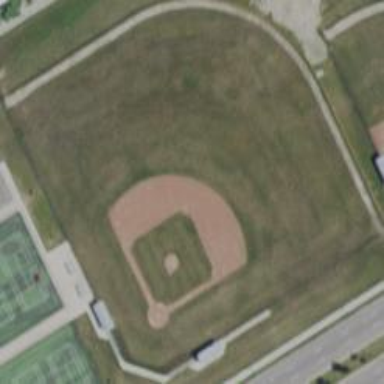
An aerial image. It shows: Baseball pitch for leisure land.